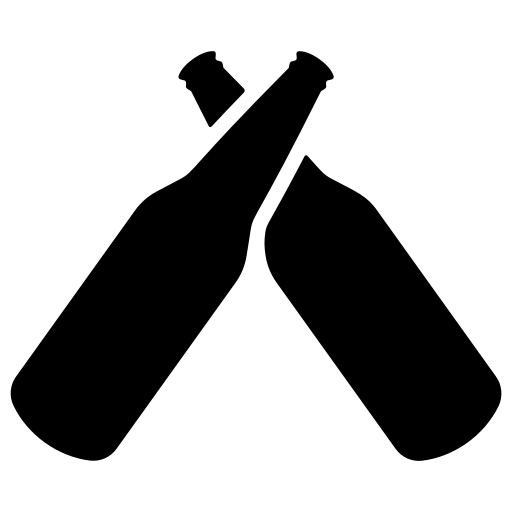
Tags: icon, FontAwesome, fa-icon, brand, untappd